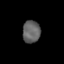
Tissue: lung
Cell type: T cells
Senescence score: 0.1519
Nuclear area (px): 386
Mean DAPI intensity: 98.58